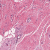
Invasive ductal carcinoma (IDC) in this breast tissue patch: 0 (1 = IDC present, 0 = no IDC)